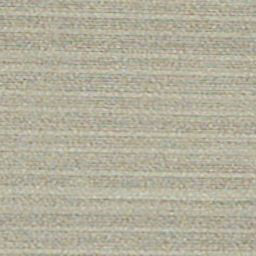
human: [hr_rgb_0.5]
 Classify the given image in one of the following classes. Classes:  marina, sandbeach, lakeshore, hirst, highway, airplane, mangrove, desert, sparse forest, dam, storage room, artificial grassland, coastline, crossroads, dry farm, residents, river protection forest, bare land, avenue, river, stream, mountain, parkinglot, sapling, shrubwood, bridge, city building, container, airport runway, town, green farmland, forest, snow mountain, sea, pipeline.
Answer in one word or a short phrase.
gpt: dry farm